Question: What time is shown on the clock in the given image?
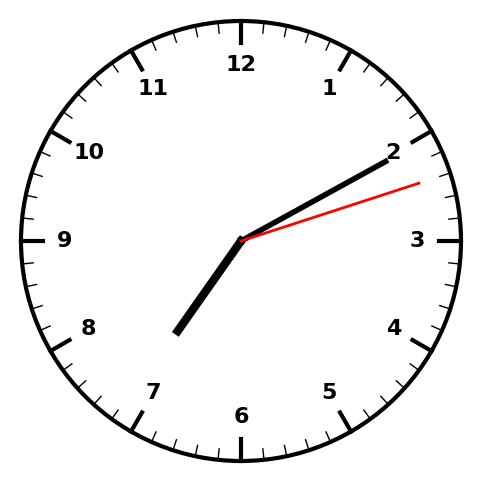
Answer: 07:10:12